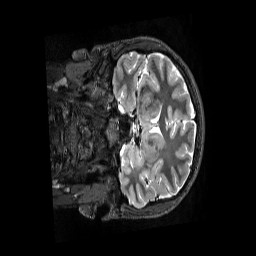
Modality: T2w
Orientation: coronal
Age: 18
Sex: male
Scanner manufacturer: siemens
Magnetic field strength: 3 T
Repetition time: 3.2 s
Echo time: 0.728 s